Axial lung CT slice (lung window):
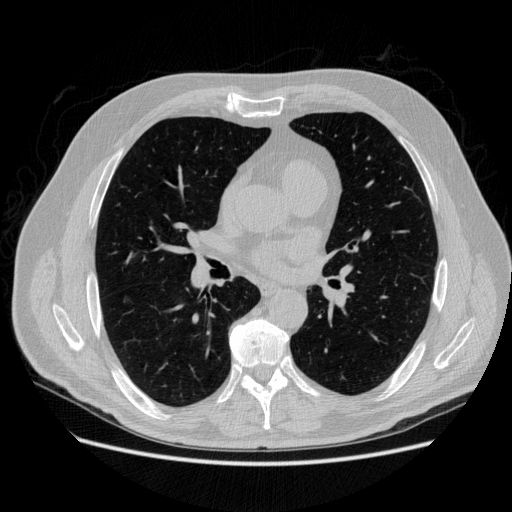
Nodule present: yes
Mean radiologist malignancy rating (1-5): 3.333